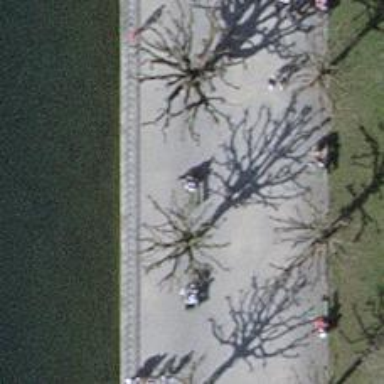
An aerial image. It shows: Bench.